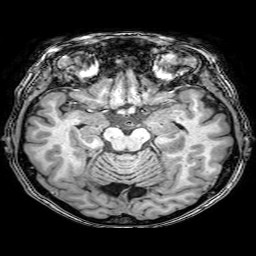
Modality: T1w
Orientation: coronal
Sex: female
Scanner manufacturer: philips
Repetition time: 0.008181 s
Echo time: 0.00376 s